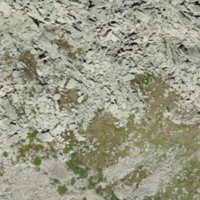
EUNIS habitat code: 31
Species observed at this site:
Erinus alpinus